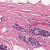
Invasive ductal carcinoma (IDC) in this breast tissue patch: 0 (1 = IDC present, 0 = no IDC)